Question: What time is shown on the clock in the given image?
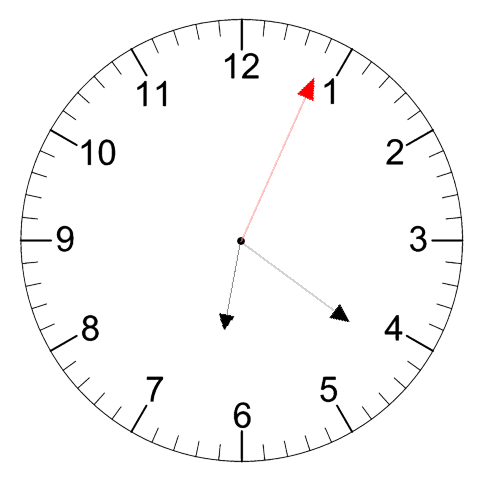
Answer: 06:21:04